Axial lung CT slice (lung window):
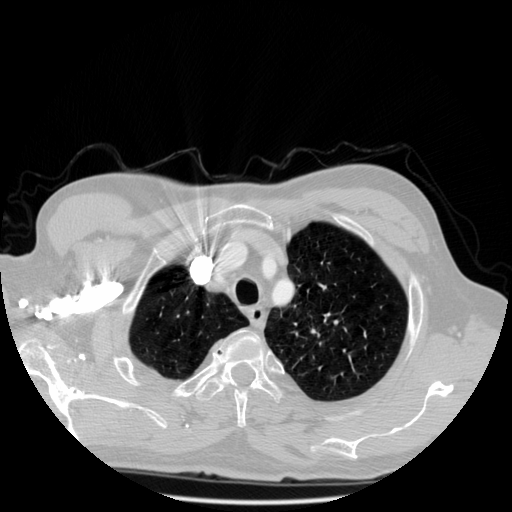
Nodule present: no